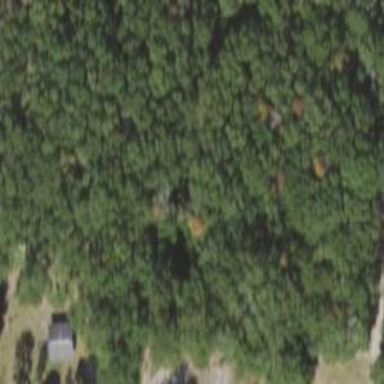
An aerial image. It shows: Mixed woodland area with various types of leaves.